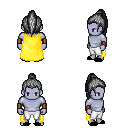
a pixel art fantasy rpg character, male body template, dark elf, purple skin, yellow cape, white pants, gray long topknot hairstyle, leather bracers, black slippers, four views (front, back, left, right), 2x2 character sprite sheet, small pixel art, hard edges, no anti-aliasing